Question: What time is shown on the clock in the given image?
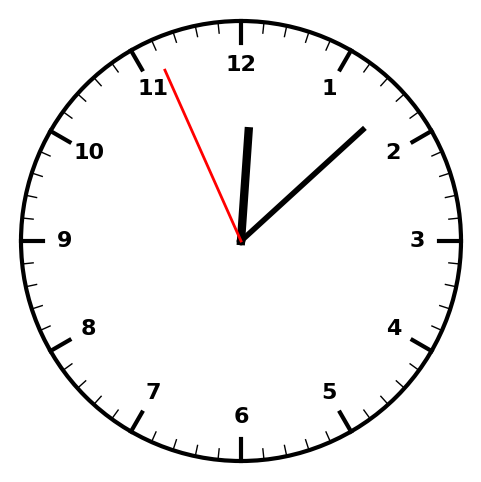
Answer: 12:07:56